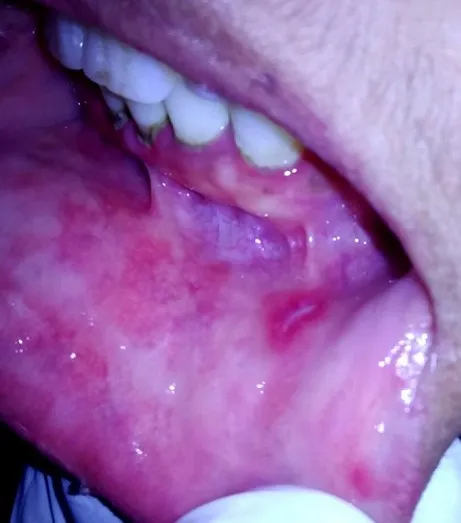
Follow-up 5 days after LLL therapy on the labial lesion.
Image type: pathology (fish)